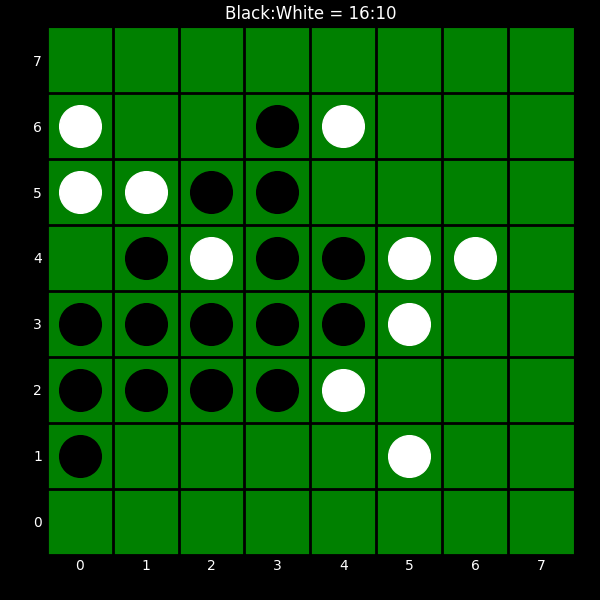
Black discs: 16
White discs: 10